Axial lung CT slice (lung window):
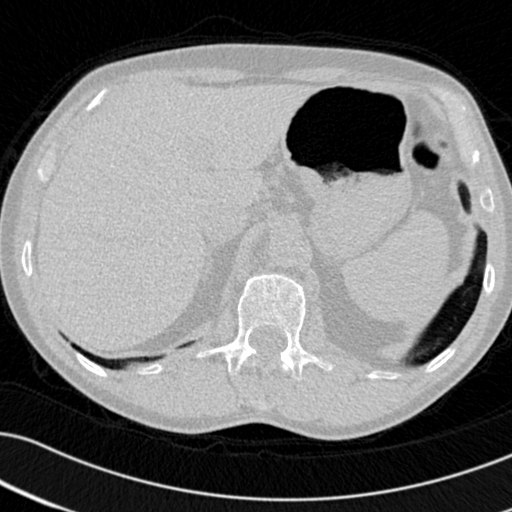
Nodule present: no